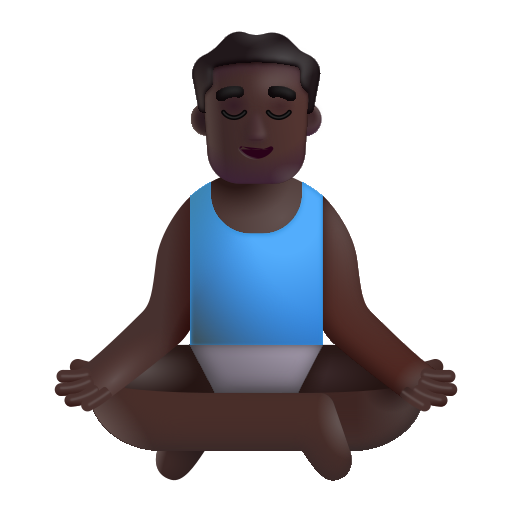
man in lotus position color dark